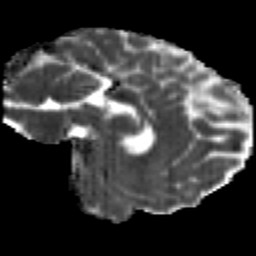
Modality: MD
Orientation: sagittal
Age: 18
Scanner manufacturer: siemens
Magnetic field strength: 3 T
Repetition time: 2.2 s
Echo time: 0.084 s